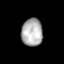
Tissue: lung
Cell type: Others
Senescence score: 0.1775
Nuclear area (px): 574
Mean DAPI intensity: 175.228